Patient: sex M, age 58
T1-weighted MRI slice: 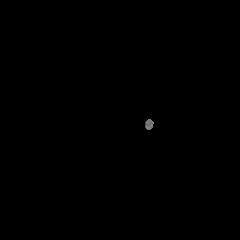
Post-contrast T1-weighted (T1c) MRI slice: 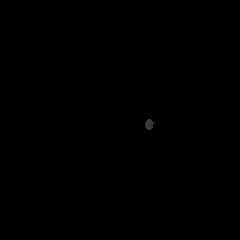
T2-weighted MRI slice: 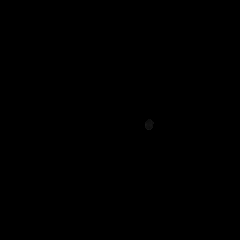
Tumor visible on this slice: no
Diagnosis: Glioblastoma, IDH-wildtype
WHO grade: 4